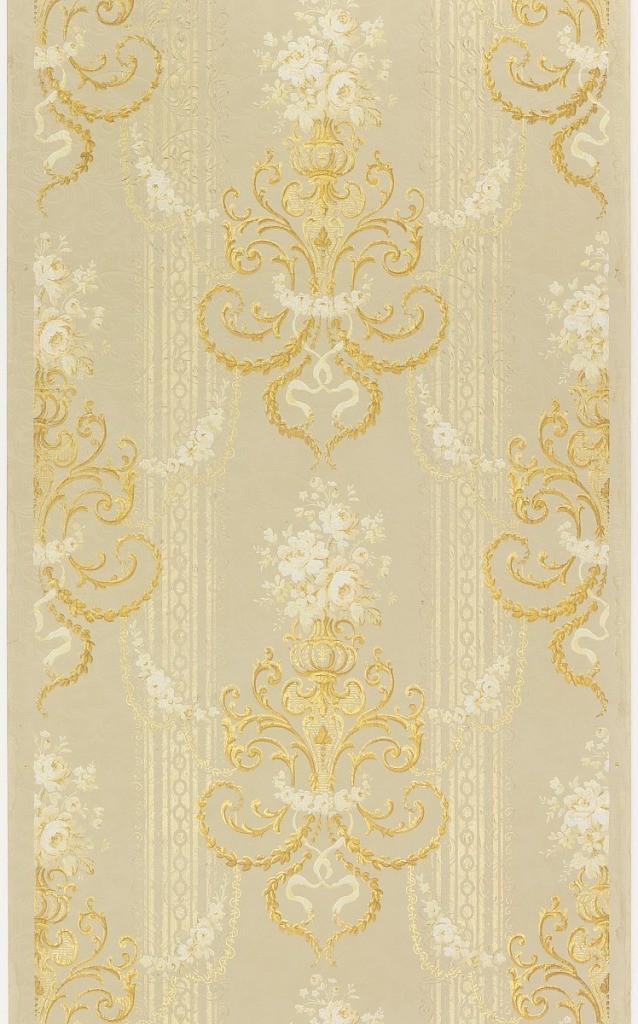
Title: Sidewall
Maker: Carey Bros. W.P. Mfg. Co., Philadelphia, Pennsylvania, founded 1882
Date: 1905–1915
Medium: Machine-printed paper, textured
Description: On blue ground, silvery vertical bands and staggered anthemion motifs in gold and gray.